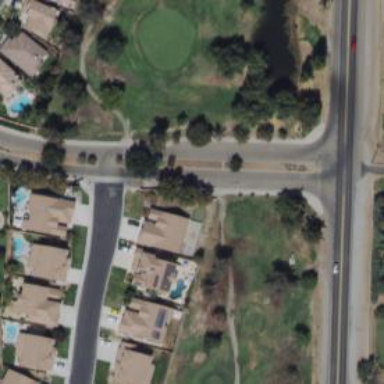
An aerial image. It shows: Path used for both walking and golf.